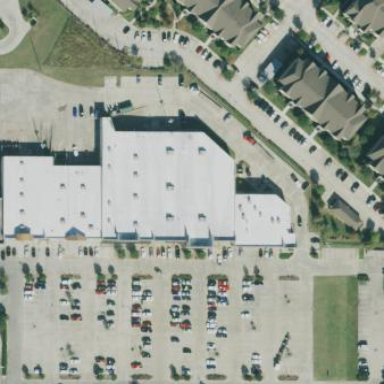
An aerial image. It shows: Retail building.